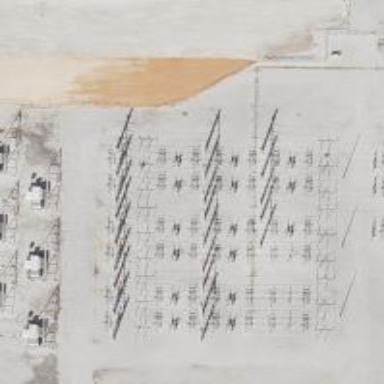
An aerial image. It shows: Switch used for power control.